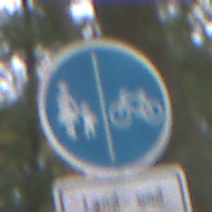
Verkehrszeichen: GetrennterRadUndGehwegRadwegRechts
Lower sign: BesondereFahrzeugeUndTransportgueter8
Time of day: Midday
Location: Outdoor (Nature)
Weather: Overcast
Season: Autumn
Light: Natural